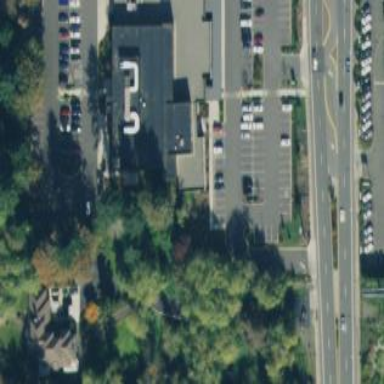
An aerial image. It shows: Clinic building providing healthcare services.